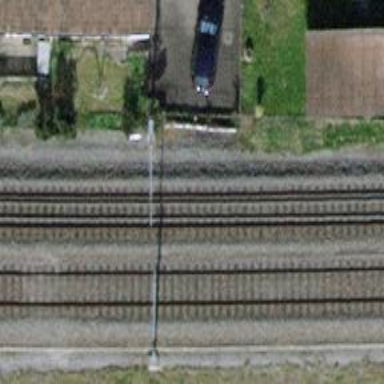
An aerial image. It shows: Single railway track with electrification through contact line.